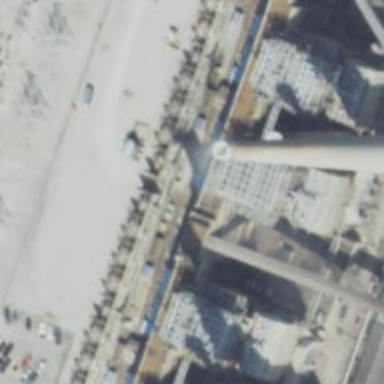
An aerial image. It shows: Steam turbine generator.